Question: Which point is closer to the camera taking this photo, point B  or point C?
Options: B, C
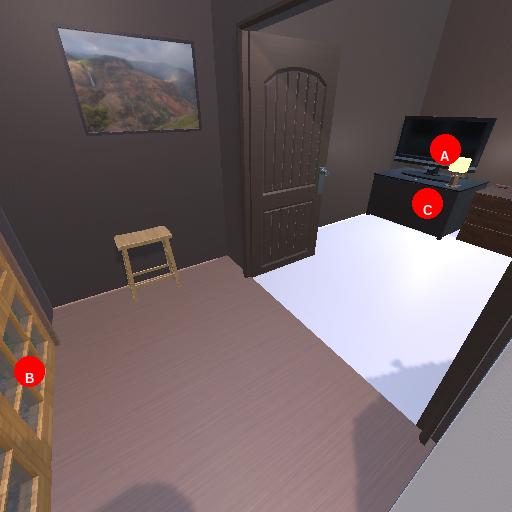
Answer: B